Question: I have the chart below in Microsoft Visual Studio 2008 for an SSRS report.
The date in the x-axis uses January from each year, but I want it to use the latest month that is available from my dataset (from SQL Server). For example, we're currently in December of 2012, so I want it to be Dec-06, Dec-07, Dec-08, Dec-09, Dec-10, Dec-11, Dec-12 for the x-axis rather than Jan-06, Jan-07 etc.
I already tried reversing the order of the date in the SQL Server query (changed to descending), but it didn't make a difference to the chart (the data however is changed to desc, the chart just forces the date to have January).
Any help would be much appreciated.

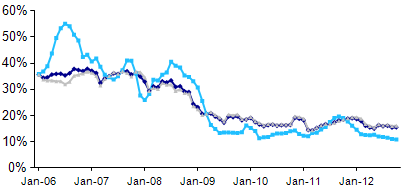
Answer: Try playing with the scale and iterations on the x-axis itself. Your data isn't going to change but you should be able to set this in detail.
You will have to live with setting the minimum on your chart to being x years prior to the current month this way forcing the month starting to be, say, December.
The following <URL> specifies these minimum and maximim labels are automatically used. Then the intervals are set based on this. Your only option is to manually set the minimum and maximum.